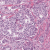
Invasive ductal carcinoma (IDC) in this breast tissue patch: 1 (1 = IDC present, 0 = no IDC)